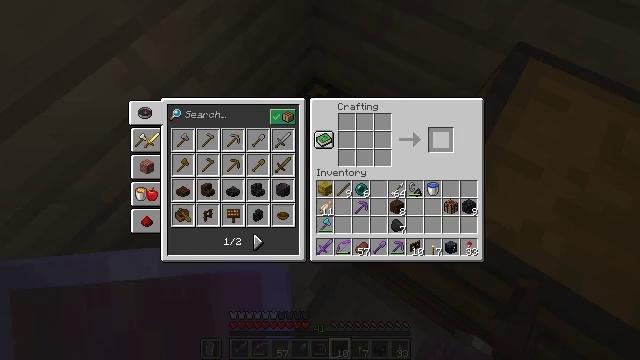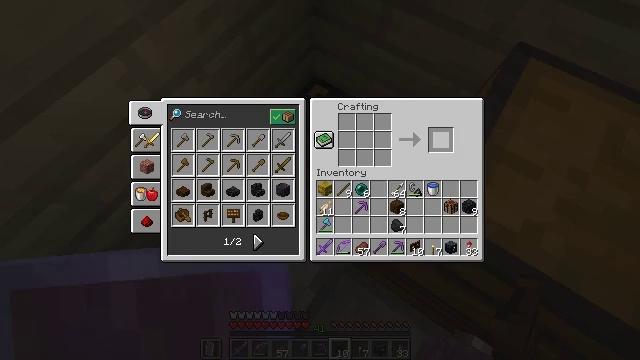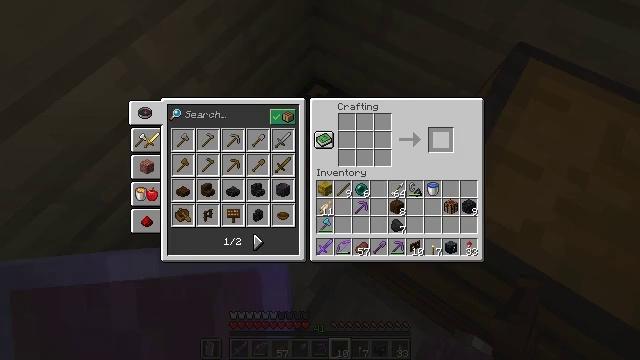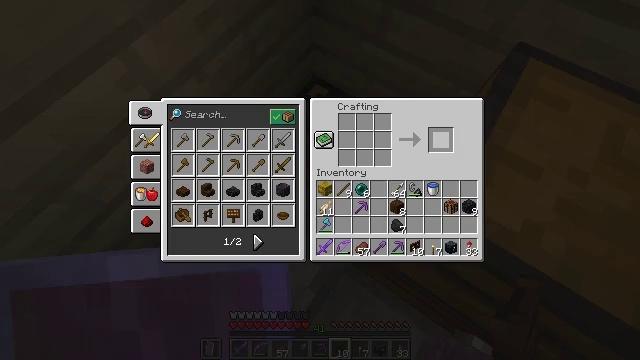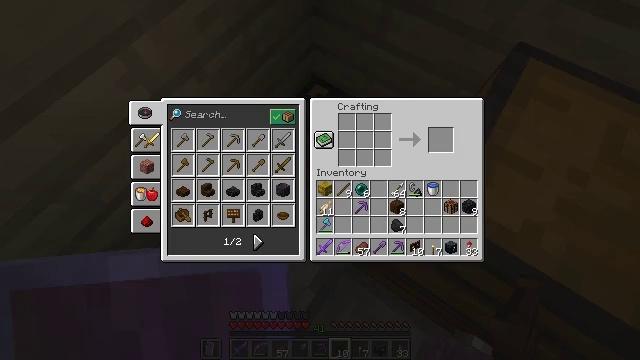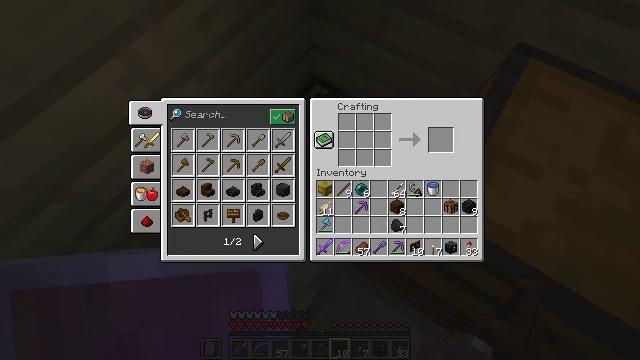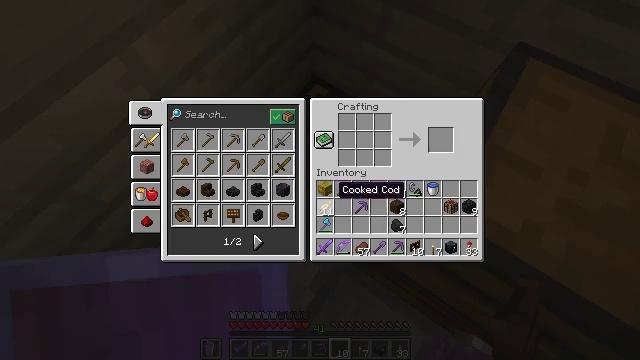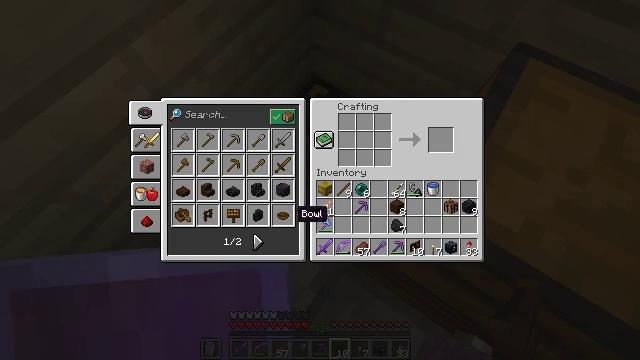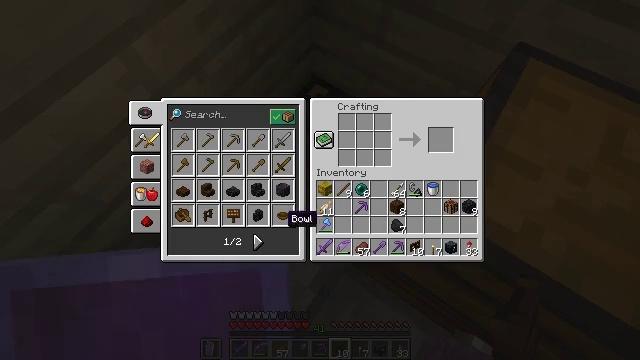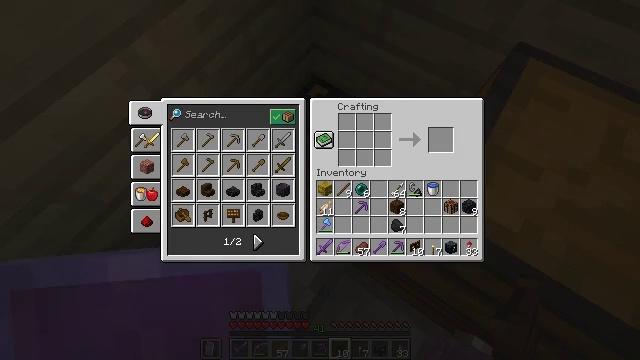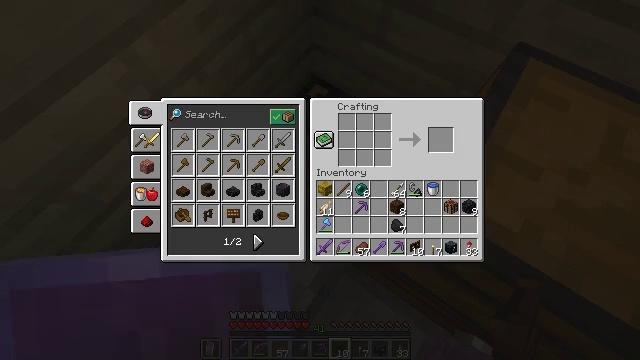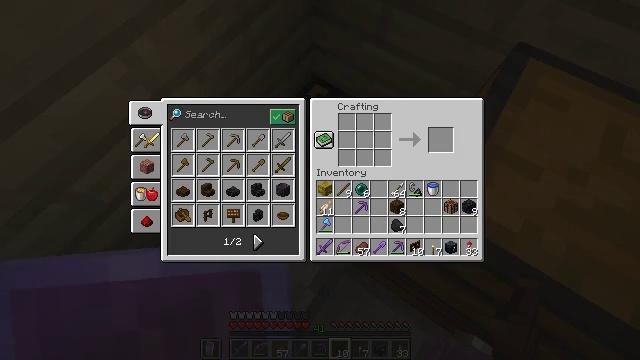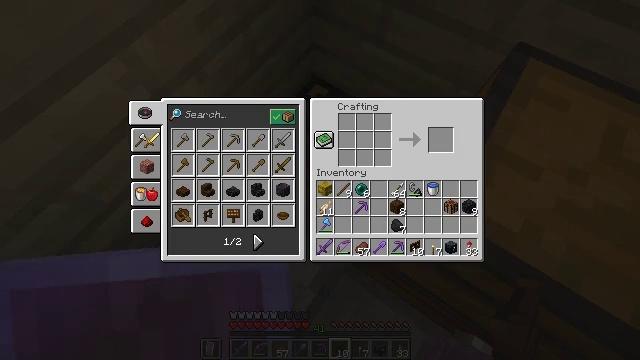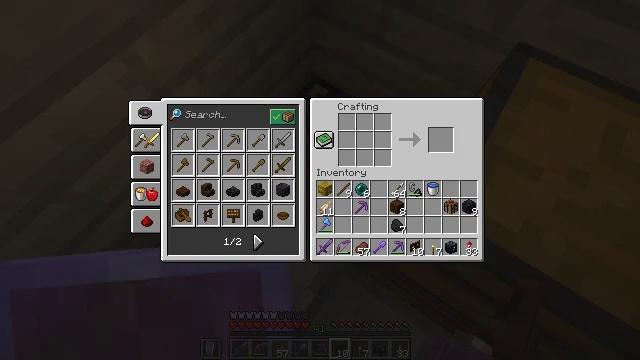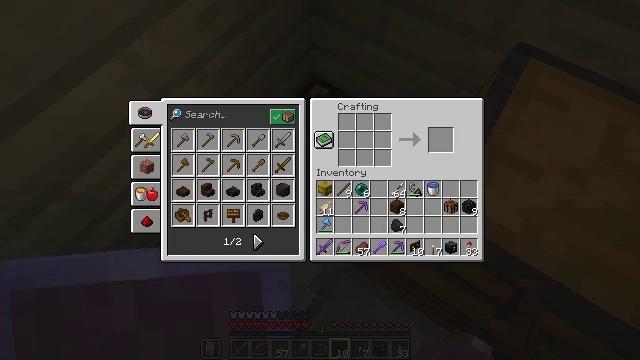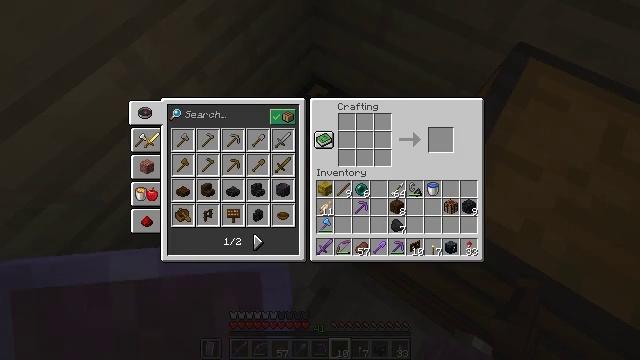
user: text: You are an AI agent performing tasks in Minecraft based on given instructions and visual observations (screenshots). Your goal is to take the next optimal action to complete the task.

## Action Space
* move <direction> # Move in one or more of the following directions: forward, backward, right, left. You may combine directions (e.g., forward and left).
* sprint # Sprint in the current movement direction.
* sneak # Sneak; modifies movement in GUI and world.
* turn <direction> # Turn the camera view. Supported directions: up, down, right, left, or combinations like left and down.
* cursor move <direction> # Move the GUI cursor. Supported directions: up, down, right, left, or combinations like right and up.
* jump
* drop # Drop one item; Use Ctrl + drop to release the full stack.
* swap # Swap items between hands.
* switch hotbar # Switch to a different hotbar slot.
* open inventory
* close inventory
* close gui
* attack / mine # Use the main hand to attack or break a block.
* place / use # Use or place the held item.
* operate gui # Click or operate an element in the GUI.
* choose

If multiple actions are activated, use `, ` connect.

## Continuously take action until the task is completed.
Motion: motion action
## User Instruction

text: Use dark oak planks and sticks to craft a dark oak fence gate.
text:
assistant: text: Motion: sneak, attack / mine
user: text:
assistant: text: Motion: sneak, attack / mine
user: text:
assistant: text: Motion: sneak
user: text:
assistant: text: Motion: sneak, turn left
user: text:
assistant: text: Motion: turn left and down
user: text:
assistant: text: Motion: turn left and down
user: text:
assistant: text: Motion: turn left and down
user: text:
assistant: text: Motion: turn left
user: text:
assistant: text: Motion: turn left
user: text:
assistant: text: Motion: no_op
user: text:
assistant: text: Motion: no_op
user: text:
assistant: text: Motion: no_op
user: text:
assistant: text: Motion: no_op
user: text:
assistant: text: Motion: no_op
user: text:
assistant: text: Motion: no_op
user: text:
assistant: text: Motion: no_op
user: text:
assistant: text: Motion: no_op
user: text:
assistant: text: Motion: no_op
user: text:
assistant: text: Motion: no_op
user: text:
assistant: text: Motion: no_op
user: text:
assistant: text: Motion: no_op
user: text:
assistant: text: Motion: attack / mine
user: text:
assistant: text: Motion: attack / mine
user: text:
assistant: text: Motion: attack / mine
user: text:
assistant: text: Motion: no_op
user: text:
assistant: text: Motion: no_op
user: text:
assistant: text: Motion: no_op
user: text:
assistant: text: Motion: no_op
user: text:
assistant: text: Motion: no_op
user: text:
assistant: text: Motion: turn right and up